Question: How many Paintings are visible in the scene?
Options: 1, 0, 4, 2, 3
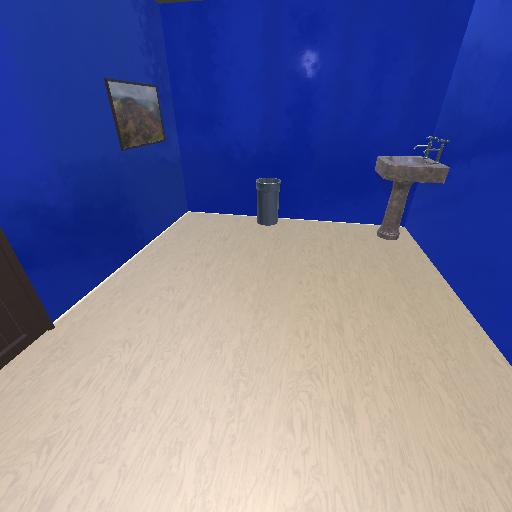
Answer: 1